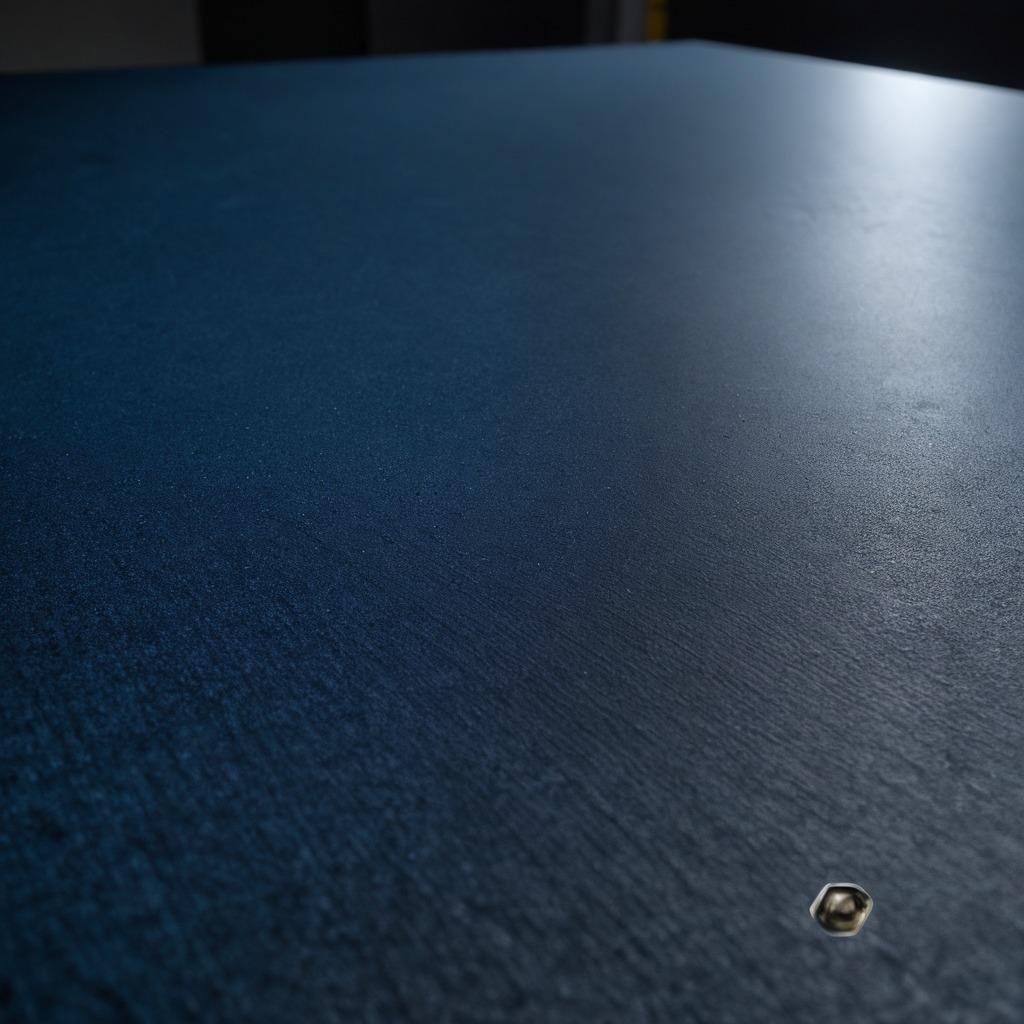
A metal nut is lying on the tabletop.